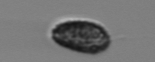
Label: Pseudochattonella_farcimen